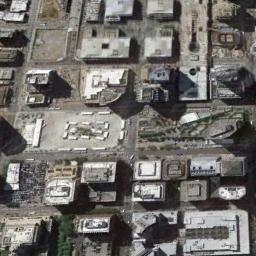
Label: commercial_area